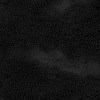
Atmospheric dust classification: not_dusty